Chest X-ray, PA view. Patient: 55 years old, sex M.
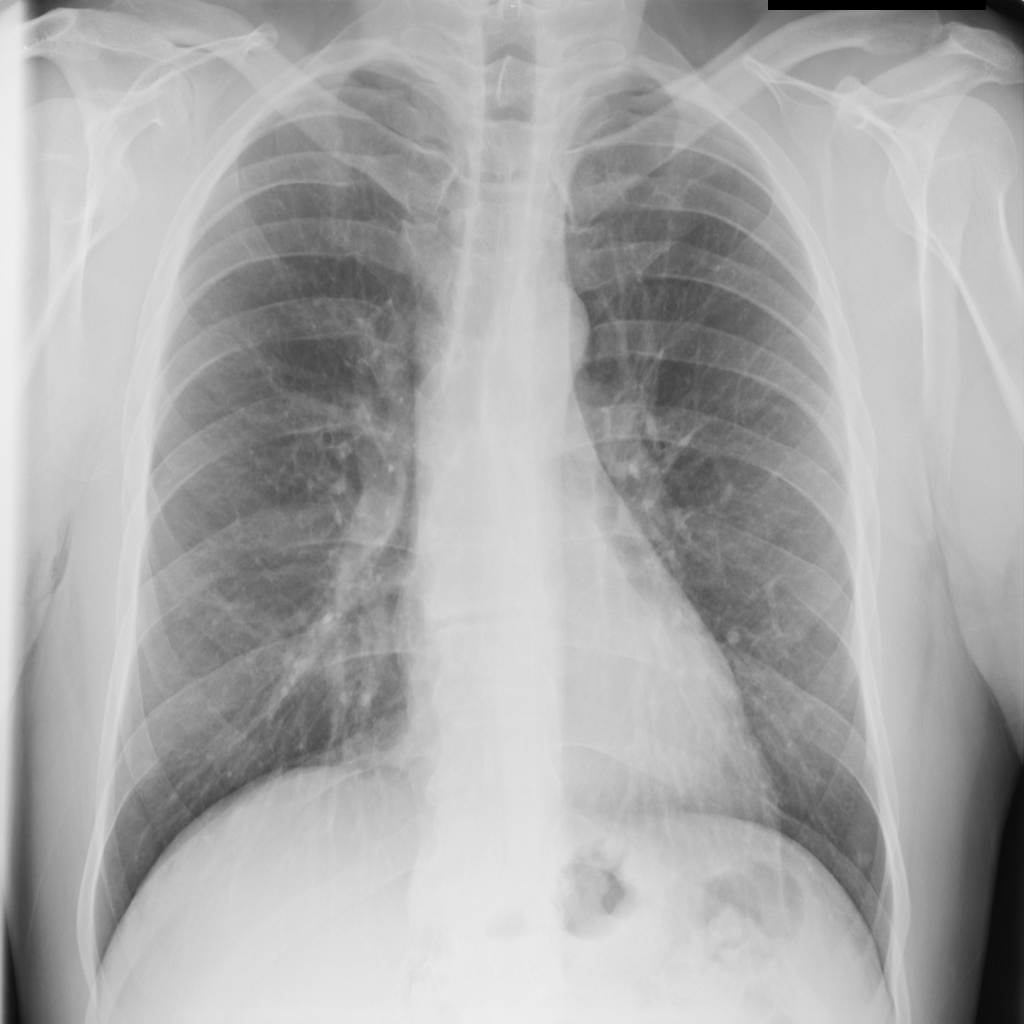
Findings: No Finding